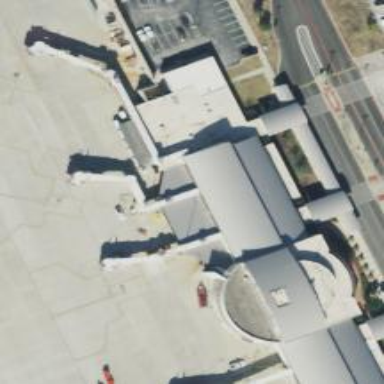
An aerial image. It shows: Airport gate.